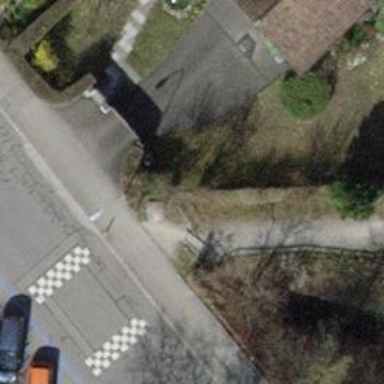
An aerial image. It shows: Cycle barrier.